Резиновое кольцо повесили на гвоздь (см. рис.). При этом его длина оказалась равной $2h$. После этого кольцо раскрутили в горизонтальной плоскости до угловой скорости $\omega$ такой, что его длина также оказалась равной $2h$.
Найдите угловую скорость вращения кольца.
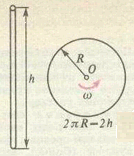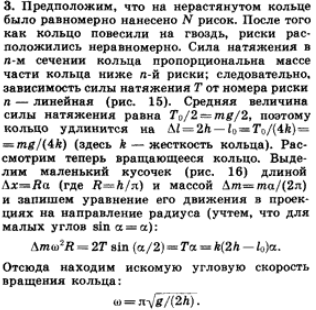
Темы:
T, Механика, Всероссийские, Вращательное движение, Упругость